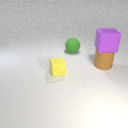
small yellow rubber cube in front of large brown rubber cylinder